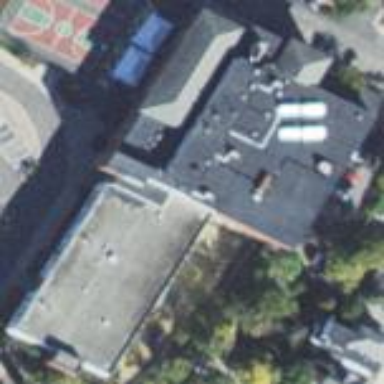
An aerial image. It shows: School building.